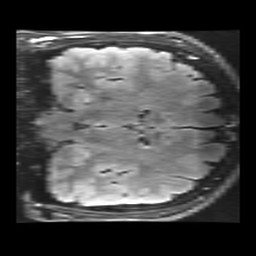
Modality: FLAIR
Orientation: coronal
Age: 21
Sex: male
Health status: healthy
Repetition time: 12 s
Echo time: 0.09782 s